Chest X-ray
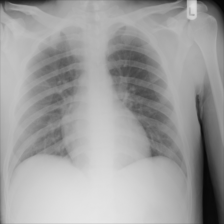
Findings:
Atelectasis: negative
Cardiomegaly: negative
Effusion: negative
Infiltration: negative
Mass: negative
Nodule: negative
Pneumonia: negative
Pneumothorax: negative
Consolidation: negative
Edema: negative
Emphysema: negative
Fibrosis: negative
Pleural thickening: negative
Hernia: negative